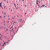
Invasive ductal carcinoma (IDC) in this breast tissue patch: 0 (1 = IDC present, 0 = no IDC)